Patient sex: M
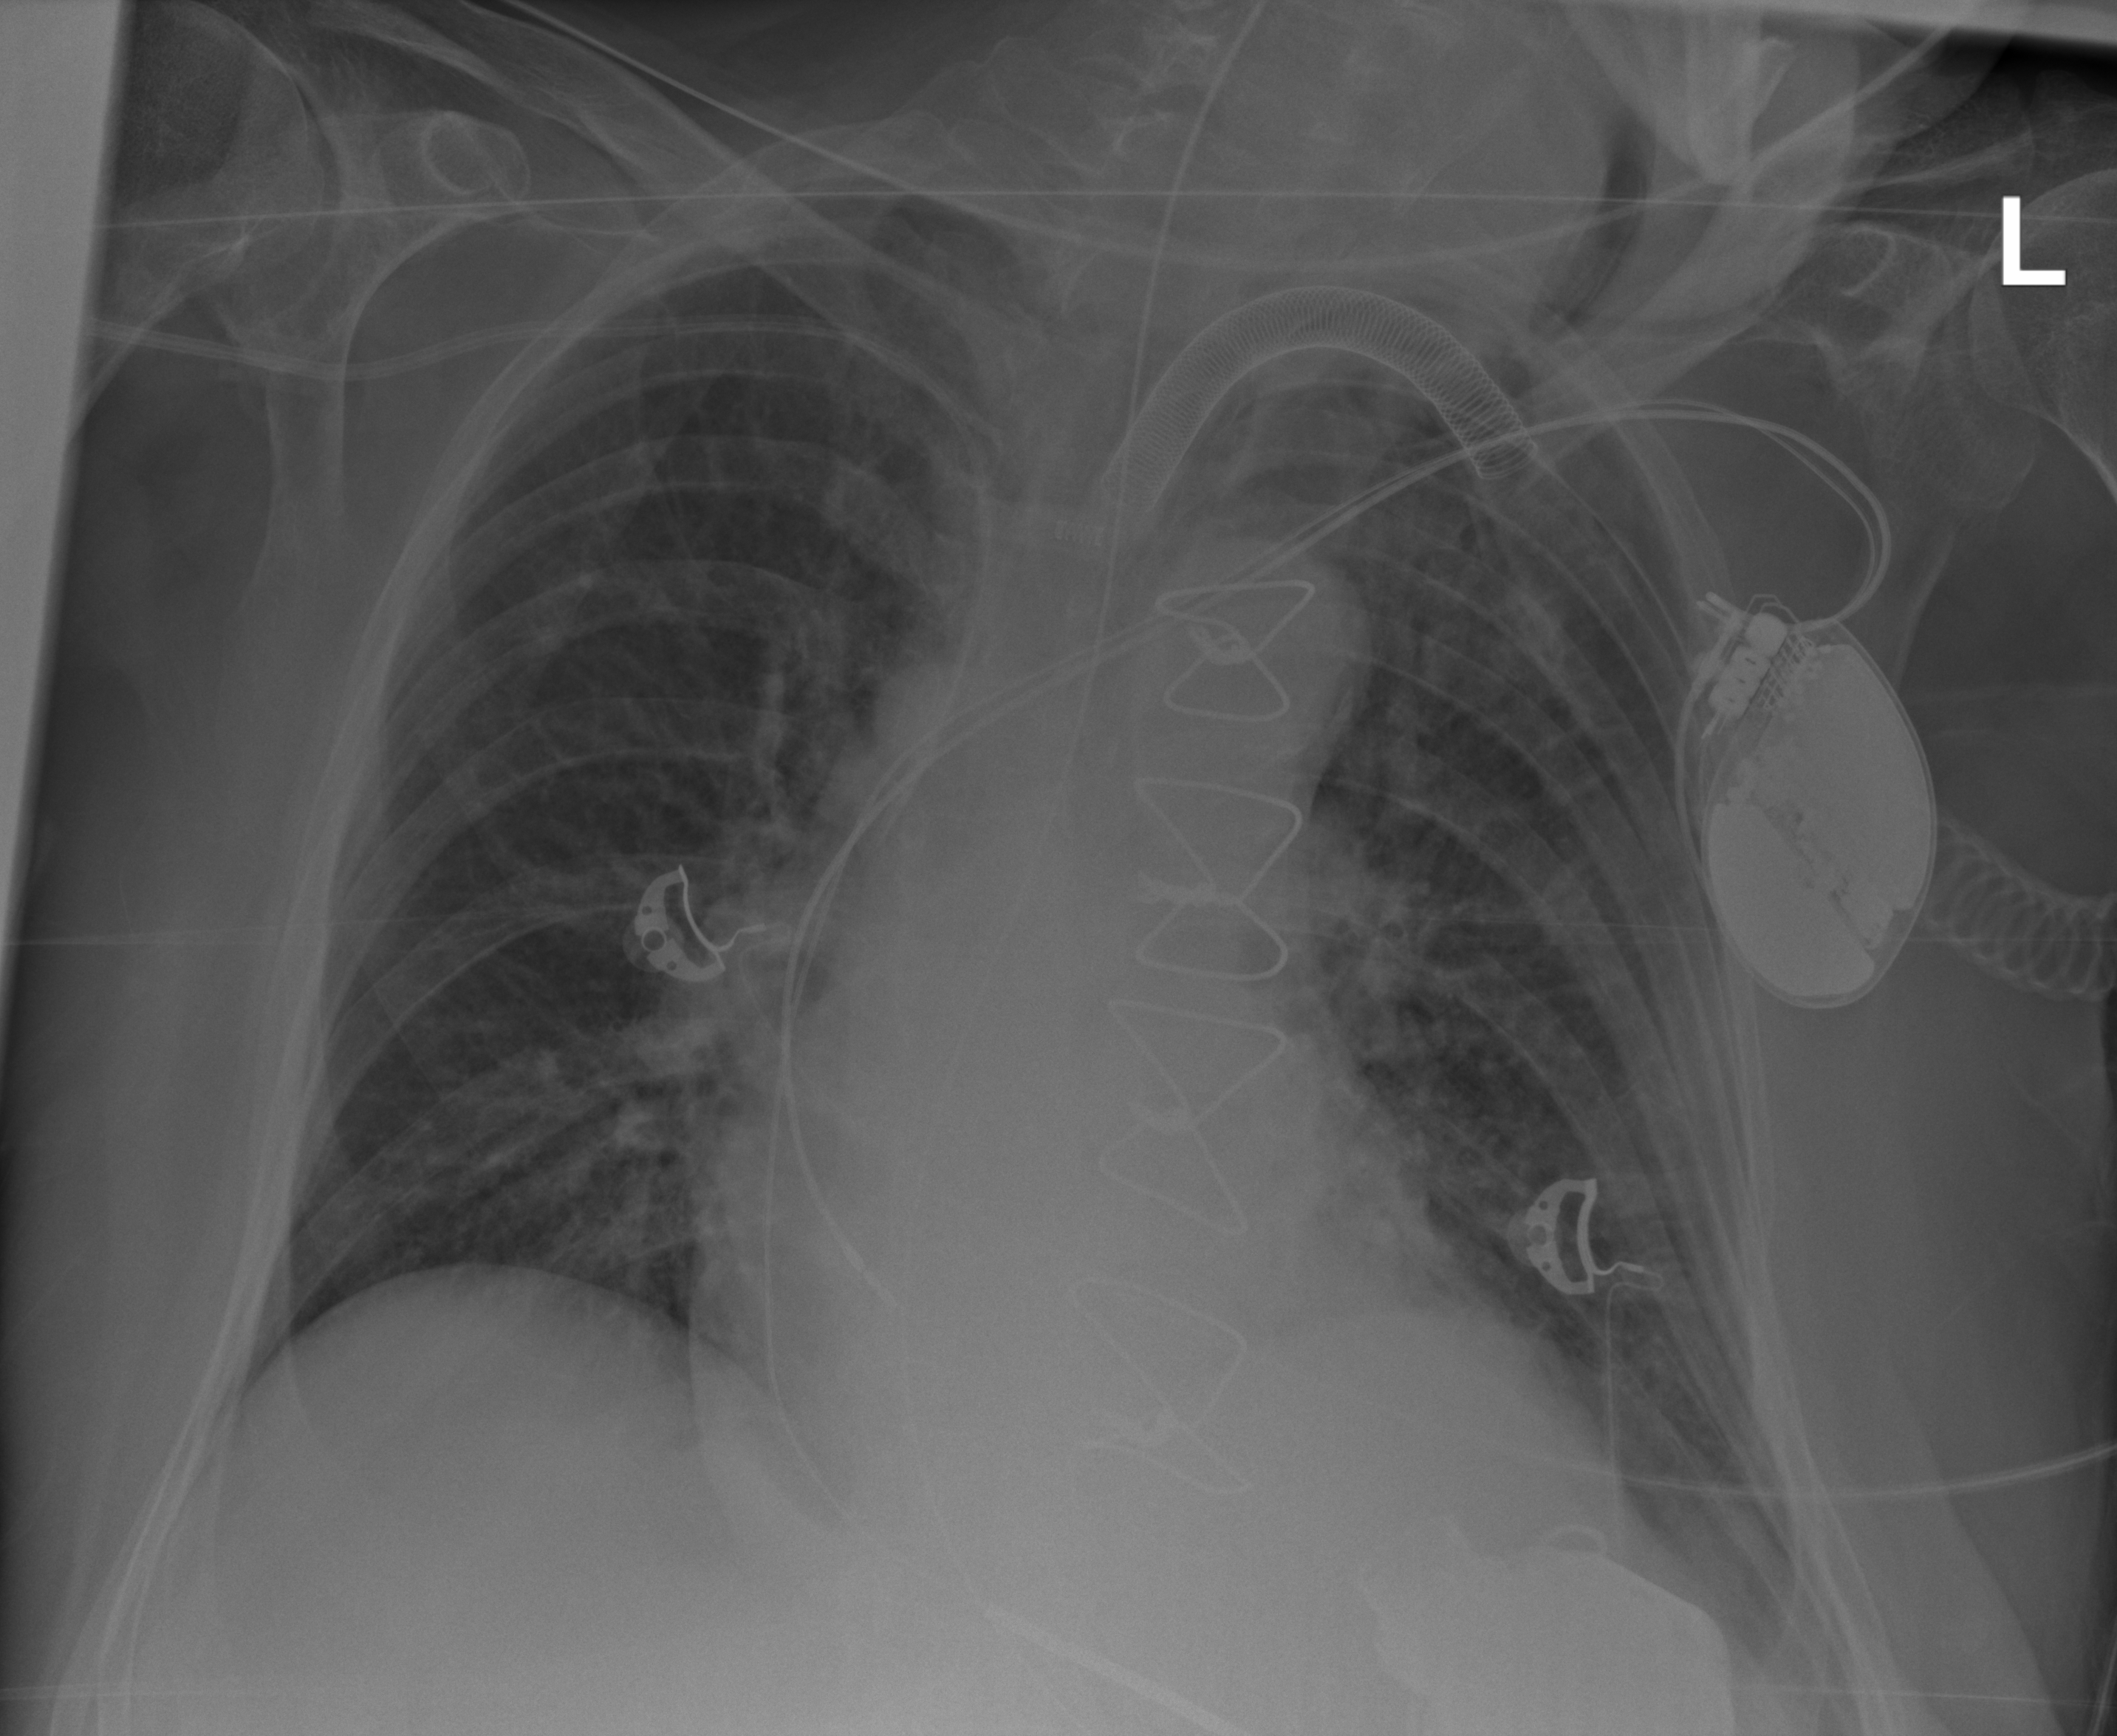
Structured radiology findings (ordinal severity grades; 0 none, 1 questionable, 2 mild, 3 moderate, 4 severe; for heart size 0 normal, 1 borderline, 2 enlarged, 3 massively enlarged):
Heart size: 2
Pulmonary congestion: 2
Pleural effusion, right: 0
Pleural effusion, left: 2
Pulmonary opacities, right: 0
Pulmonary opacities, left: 0
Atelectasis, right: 0
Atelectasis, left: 2